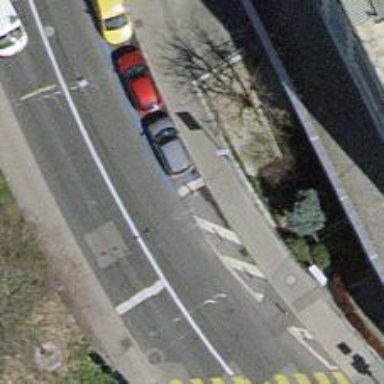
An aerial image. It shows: Bollard.